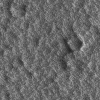
Atmospheric dust classification: not_dusty